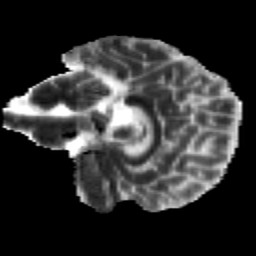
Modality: MD
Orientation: sagittal
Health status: healthy
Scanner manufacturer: siemens
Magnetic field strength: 3 T
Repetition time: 12 s
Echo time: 0.092 s